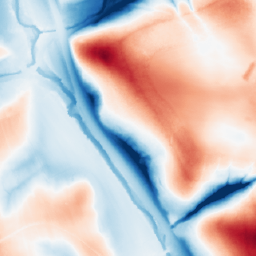
Category: edge_preserving
Decomposition family: guided
Decomposition parameters: radius: 32
eps: 0.1
Upsampling method: nearest
Upsampling parameters: scale: 2
Upsampling scale: 2